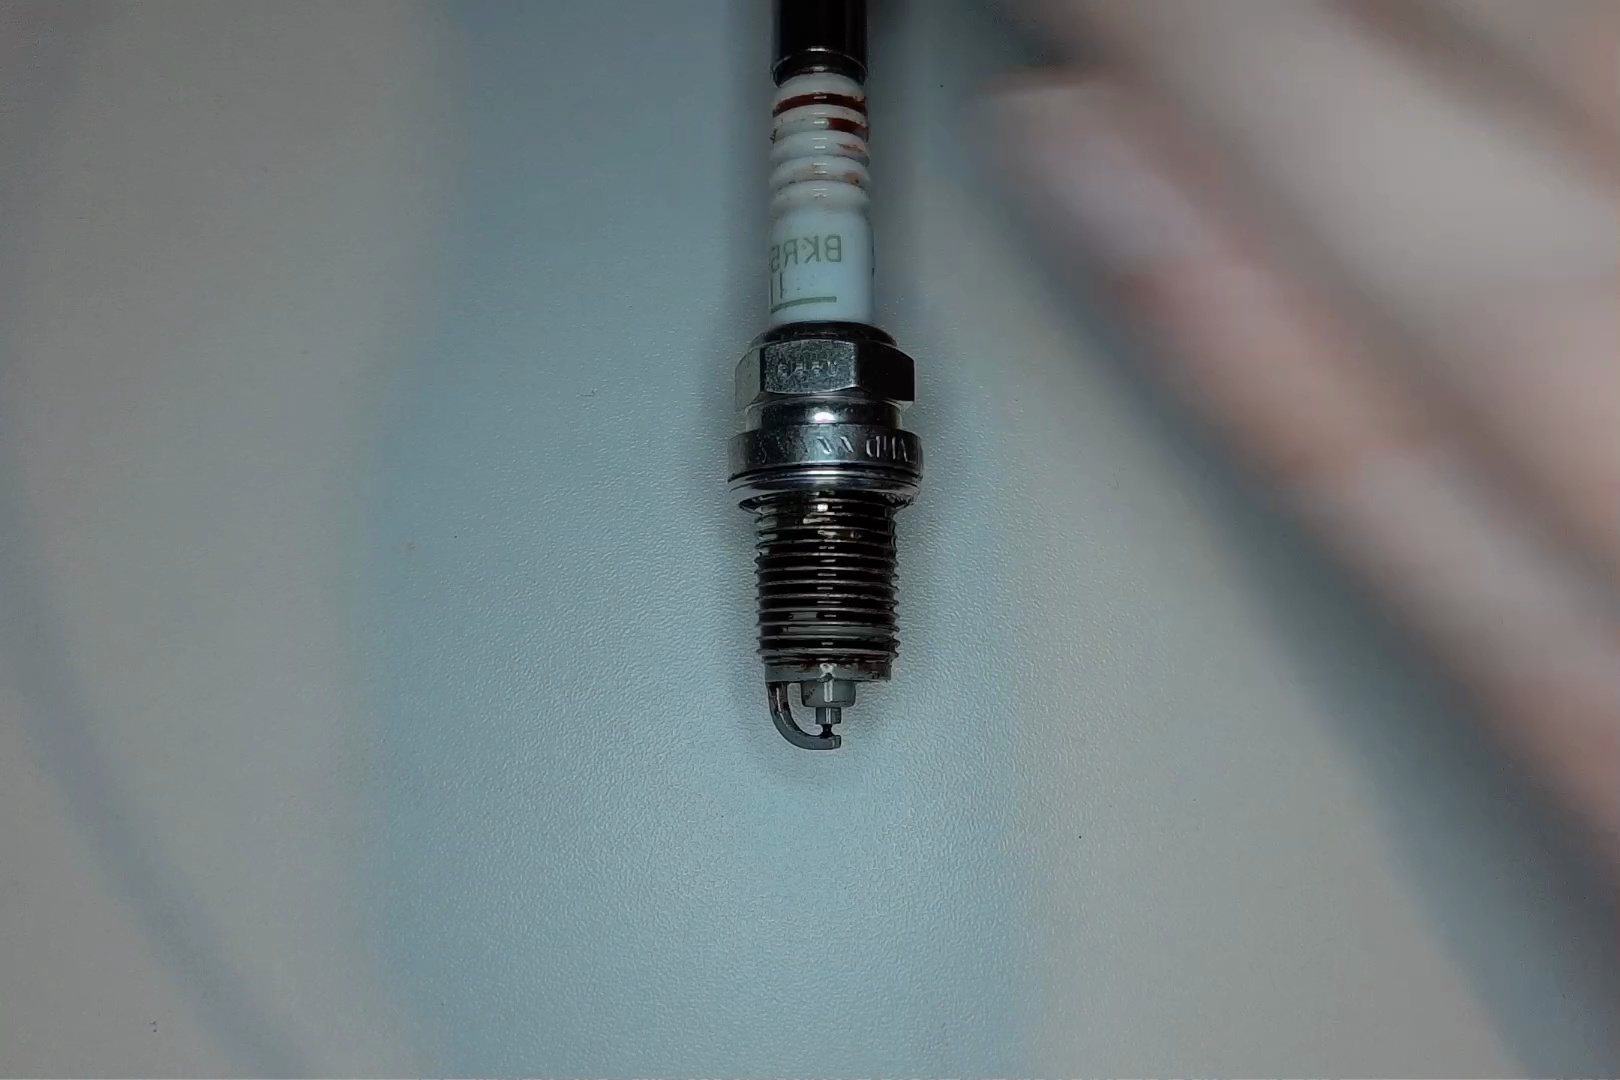
Label: anomaly